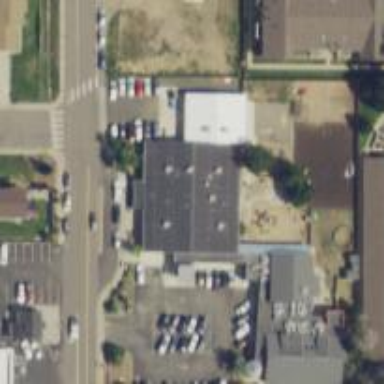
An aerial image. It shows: School.